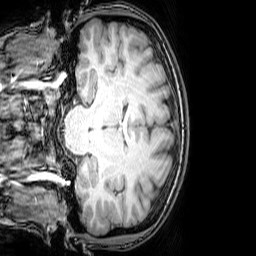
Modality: T1w
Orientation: coronal
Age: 25
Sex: female
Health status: healthy
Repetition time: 0.081 s
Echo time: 0.037 s